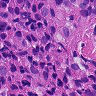
Metastatic tissue present: yes